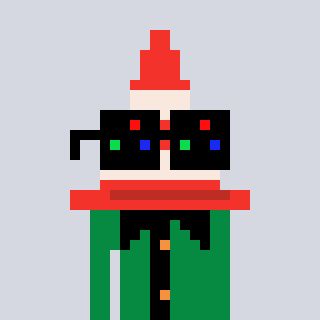
a pixel art character with square black sunglasses, a cone-shaped head and a green-colored body on a cool background